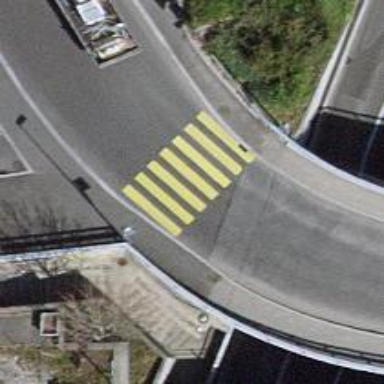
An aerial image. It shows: Uncontrolled zebra crossing on the road.